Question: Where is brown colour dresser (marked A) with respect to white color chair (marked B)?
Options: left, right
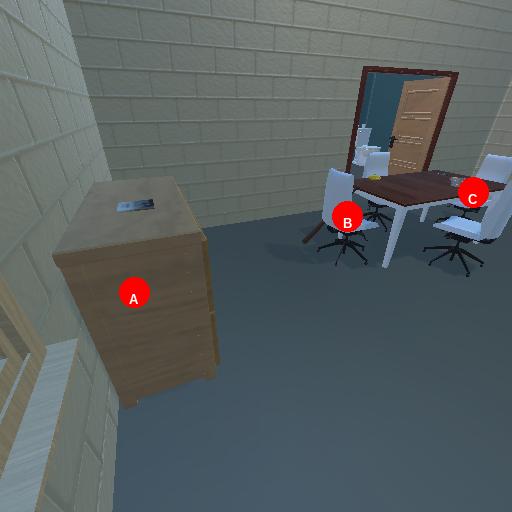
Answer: left